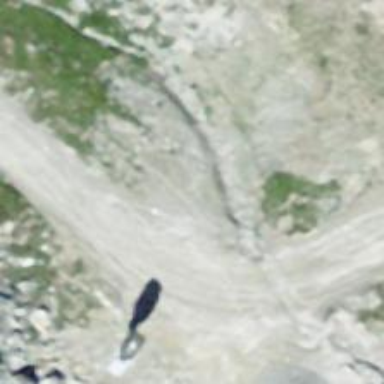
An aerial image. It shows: Culvert tunnel.